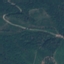
Label: Forest